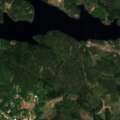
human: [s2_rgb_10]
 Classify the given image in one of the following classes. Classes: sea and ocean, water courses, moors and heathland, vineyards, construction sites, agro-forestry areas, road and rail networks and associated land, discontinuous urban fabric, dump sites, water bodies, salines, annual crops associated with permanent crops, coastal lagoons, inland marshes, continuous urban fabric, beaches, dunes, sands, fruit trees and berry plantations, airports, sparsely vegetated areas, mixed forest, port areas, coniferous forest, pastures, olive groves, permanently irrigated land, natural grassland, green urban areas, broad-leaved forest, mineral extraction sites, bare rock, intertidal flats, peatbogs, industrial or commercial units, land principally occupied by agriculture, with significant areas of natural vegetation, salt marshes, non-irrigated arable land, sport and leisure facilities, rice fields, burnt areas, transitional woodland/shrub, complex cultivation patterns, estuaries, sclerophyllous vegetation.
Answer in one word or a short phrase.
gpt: coniferous forest, mixed forest, water bodies